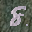
Label: 8